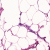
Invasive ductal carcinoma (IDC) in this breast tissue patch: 0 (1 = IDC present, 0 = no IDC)